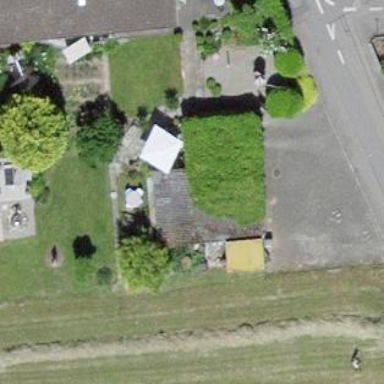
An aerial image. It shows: Garage.